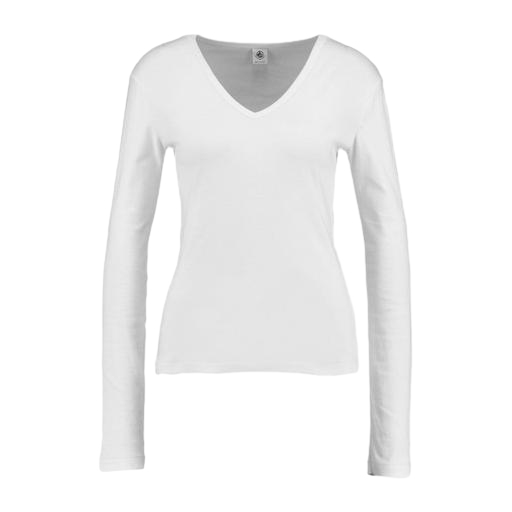
white long-sleeve v-neck tee, white v-neck long-sleeve top, white v neck, white background